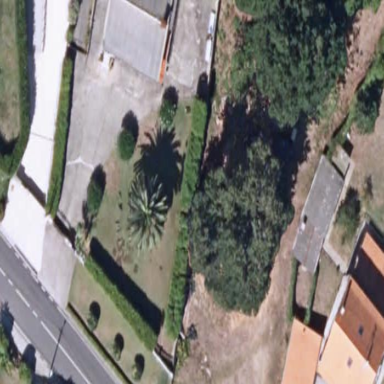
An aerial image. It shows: Garden area designated for leisure land.